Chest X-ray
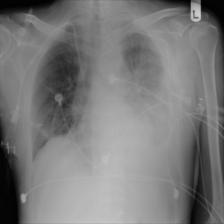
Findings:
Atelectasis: positive
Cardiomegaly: negative
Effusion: positive
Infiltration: negative
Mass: negative
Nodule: negative
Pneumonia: negative
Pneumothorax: negative
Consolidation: negative
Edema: negative
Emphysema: negative
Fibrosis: negative
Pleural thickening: negative
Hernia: negative